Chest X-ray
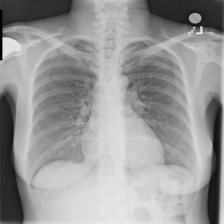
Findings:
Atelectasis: negative
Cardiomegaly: negative
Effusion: negative
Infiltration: negative
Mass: negative
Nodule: negative
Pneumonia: negative
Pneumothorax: negative
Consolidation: negative
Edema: negative
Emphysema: negative
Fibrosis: negative
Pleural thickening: negative
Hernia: negative